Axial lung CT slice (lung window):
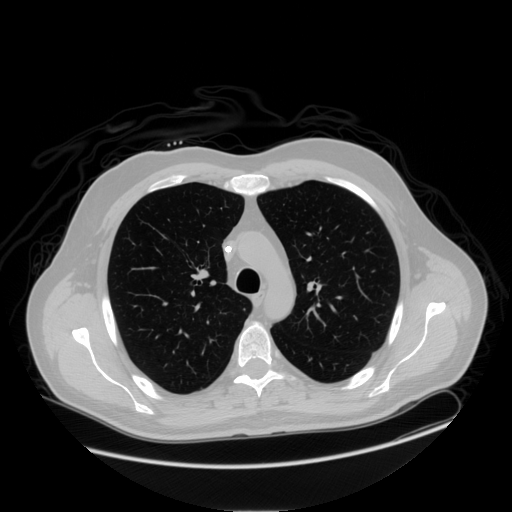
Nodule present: no